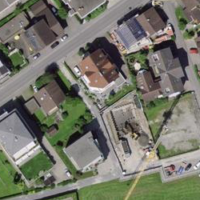
EUNIS habitat code: 54
Species observed at this site:
Allium ursinum